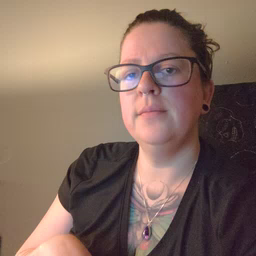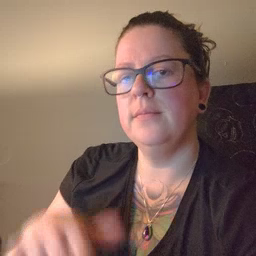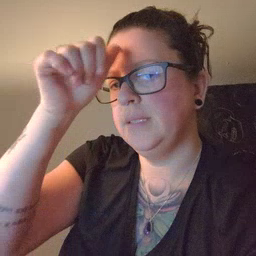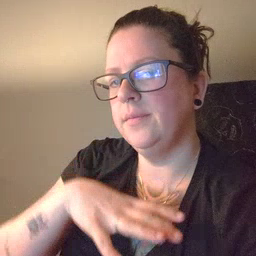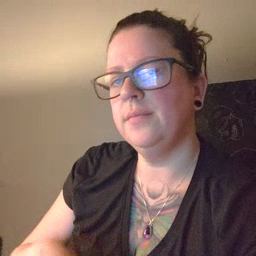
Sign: man